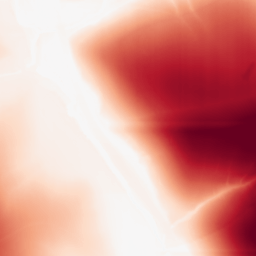
Category: morphological
Decomposition family: rolling_ball
Decomposition parameters: radius: 200
Upsampling method: sinc_blackman
Upsampling parameters: scale: 2
kernel_size: 16
Upsampling scale: 2